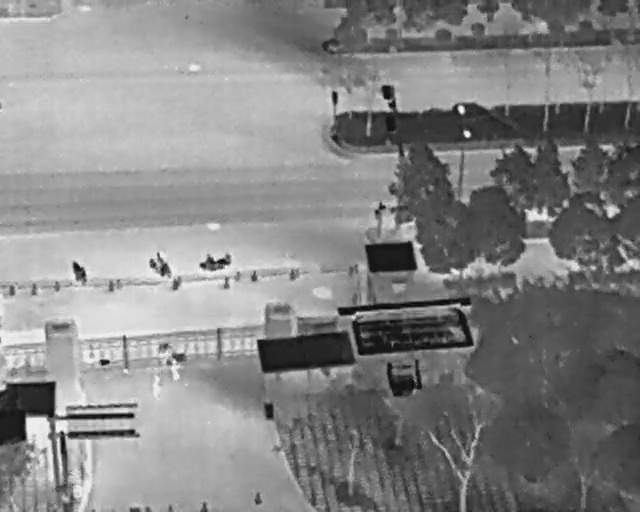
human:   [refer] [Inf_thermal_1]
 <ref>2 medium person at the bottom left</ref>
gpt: <box>[[25, 71, 29, 73, 2], [22, 74, 26, 76, 2]]</box>

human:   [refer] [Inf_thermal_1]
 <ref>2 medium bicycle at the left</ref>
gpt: <box>[[10, 51, 14, 54, 151], [22, 50, 27, 53, 140]]</box>

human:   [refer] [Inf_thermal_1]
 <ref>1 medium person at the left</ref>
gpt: <box>[[24, 68, 27, 70, 2]]</box>